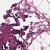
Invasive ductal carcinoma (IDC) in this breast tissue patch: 0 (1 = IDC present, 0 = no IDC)